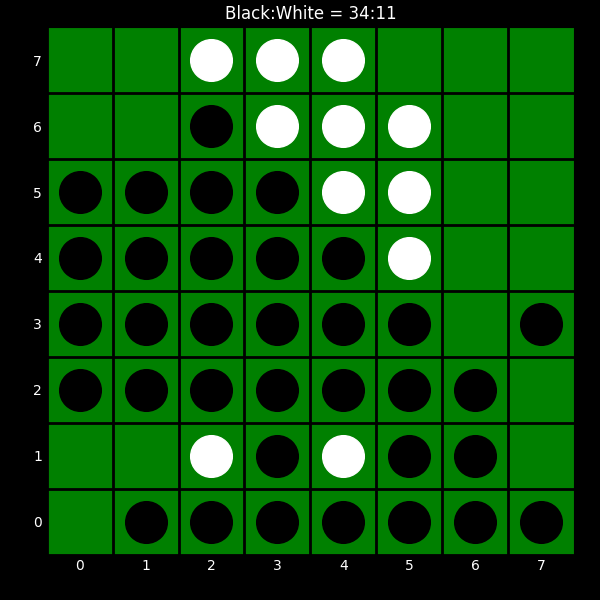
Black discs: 34
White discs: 11